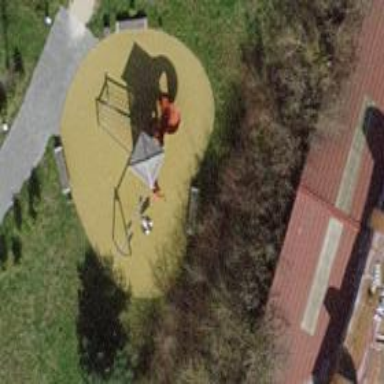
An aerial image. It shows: Playground featuring swings.